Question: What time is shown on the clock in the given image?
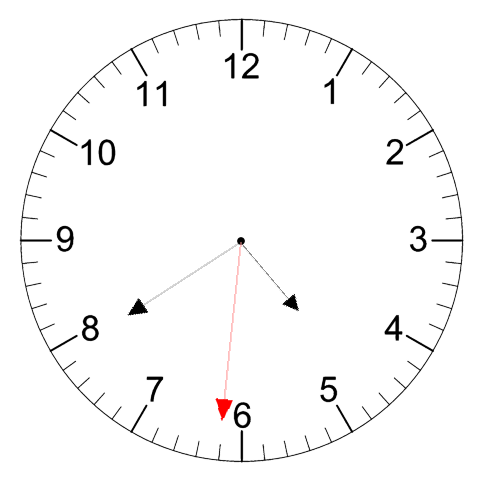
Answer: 04:39:31